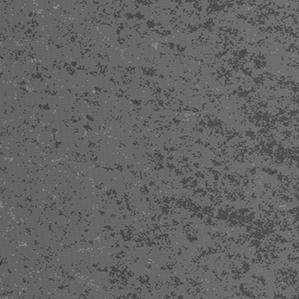
Label: frost